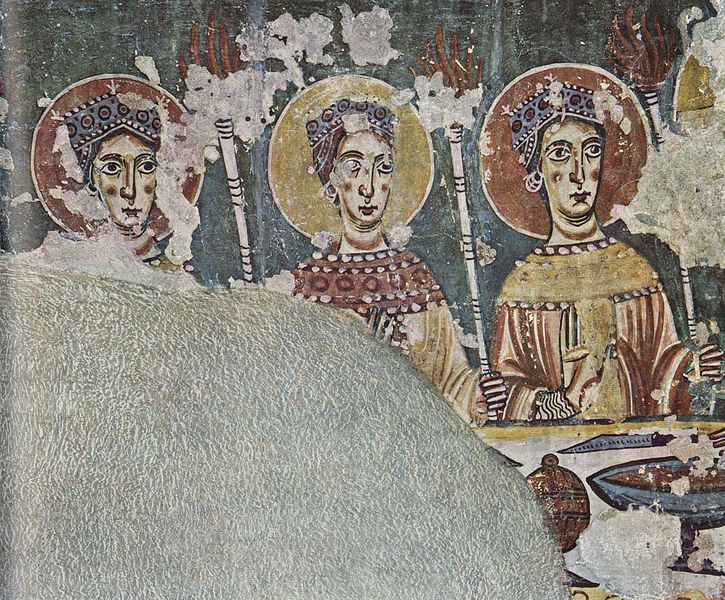
Titel: Wandmalerei aus San Quirce de Pedret (ursprünglich)
Institution: Barcelona, Museo de Arte de Cataluna
Schlagwörter: blau, gemälde, hand, himmel, mann, umhang, frauen, gelb, menschen, grau, männer, ohrring, tisch, rot, flasche, gelage, gesichter, wand, falten, gesicht, halten, messer, schale, schüssel, stein, kirche, gold, kelch, mantel, drei, krone, rund, apfel, wangen, stab, mauer, könig, essen, wein, wandgemälde, wandmalerei, palme, foto, gefäß, geschirr, beten, flecken, fragment, kaputt, heiligenschein, stäbe, nimbus, mittelalter, adlige, könige, heilige, fresko, abendmahl, heilig, david, tunika, kopfschmuck, fackel, fresco, beschädigung, zepter, heiligenbild, kronen, fackeln, martyrer, schäden, heiligenscheine, gleich, freske, apostel, beschädigt, glorie, konstantinopel, jungfrauen, abendmal, nimben, letztes abendmahl, frühchristlich, kirchenväter, abgeplatzt, freigelegt, gleichartig